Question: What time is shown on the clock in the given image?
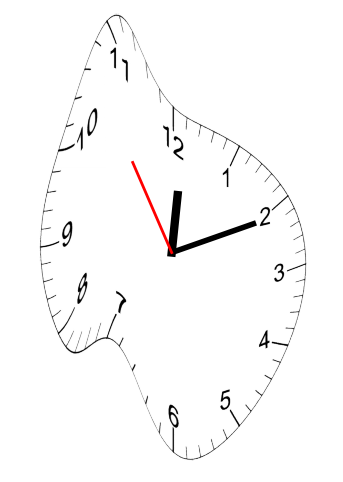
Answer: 12:10:54